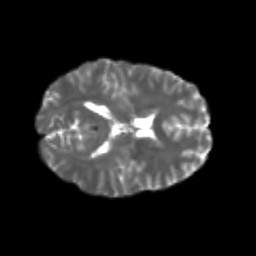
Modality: T2w
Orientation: axial
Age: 24
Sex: female
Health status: healthy
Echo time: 0.074 s